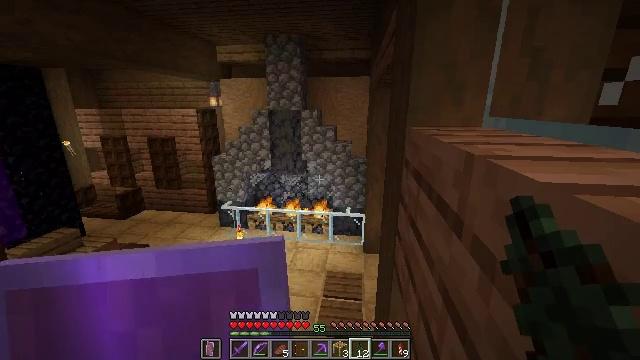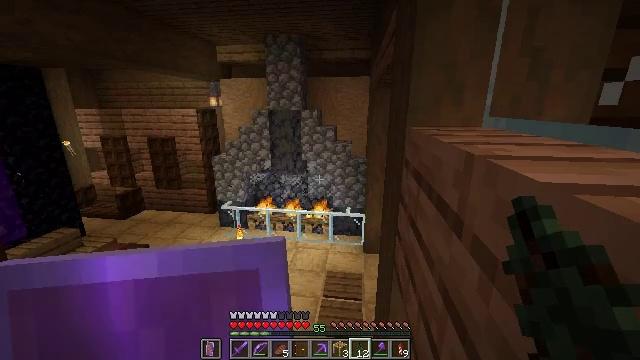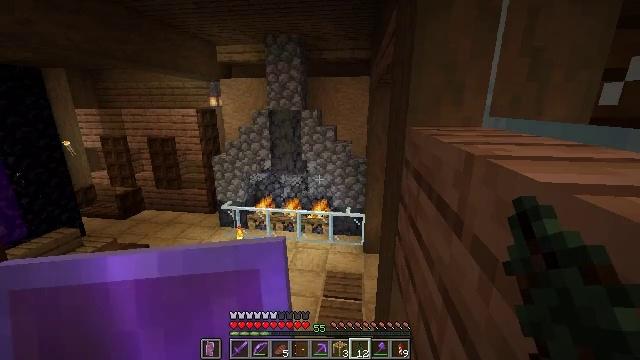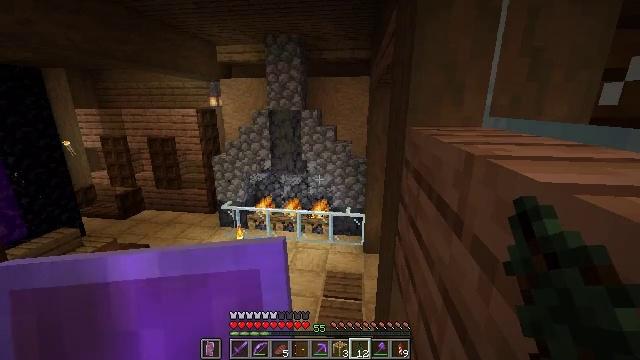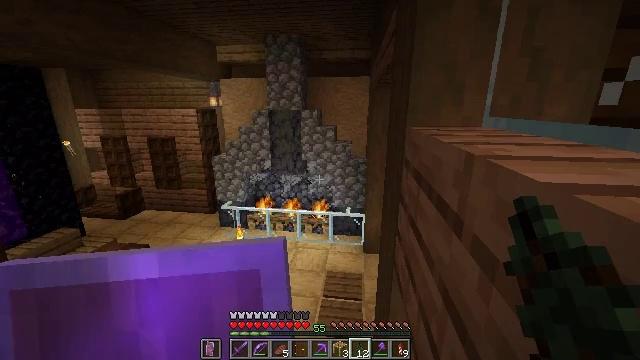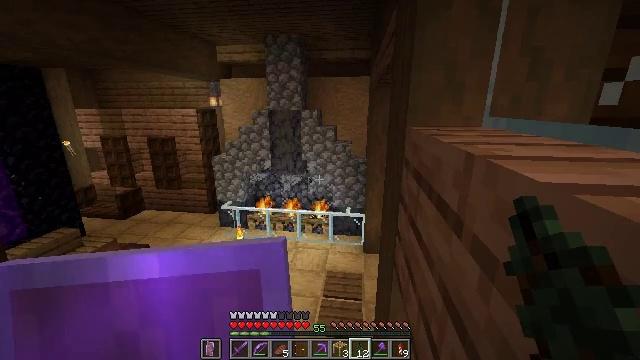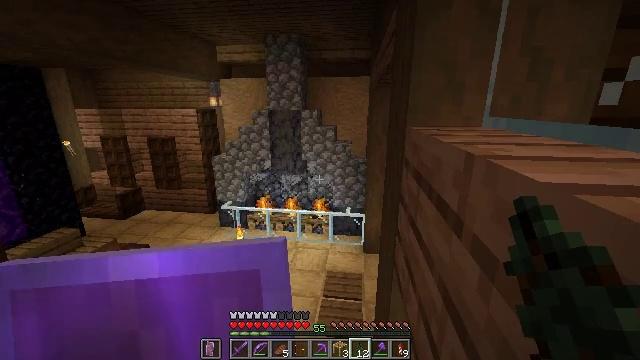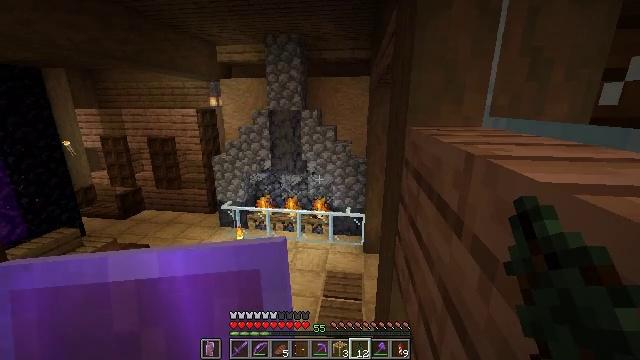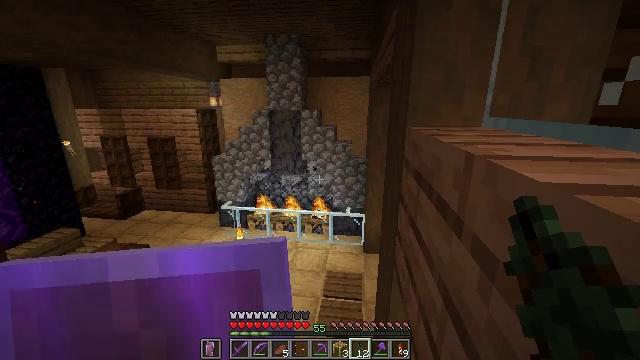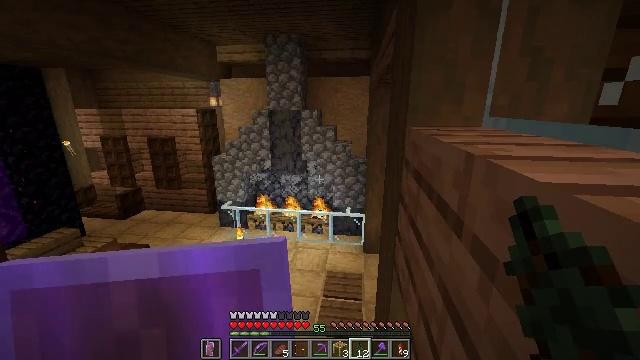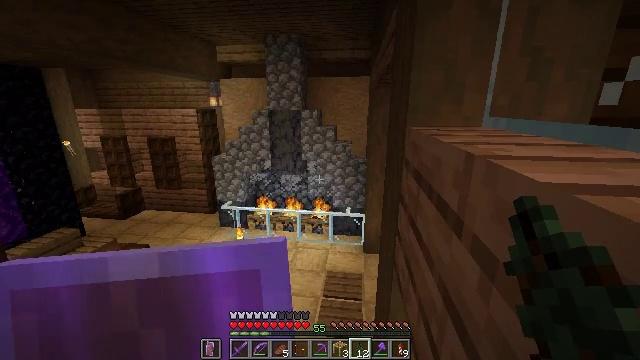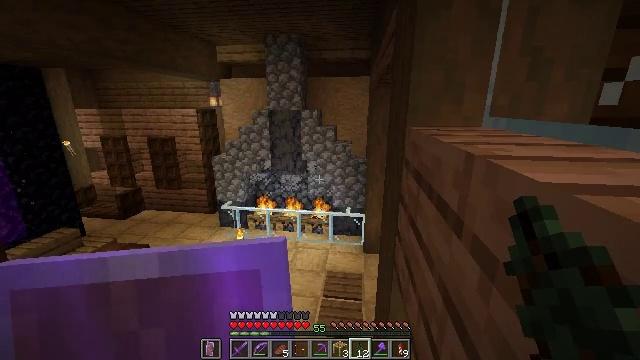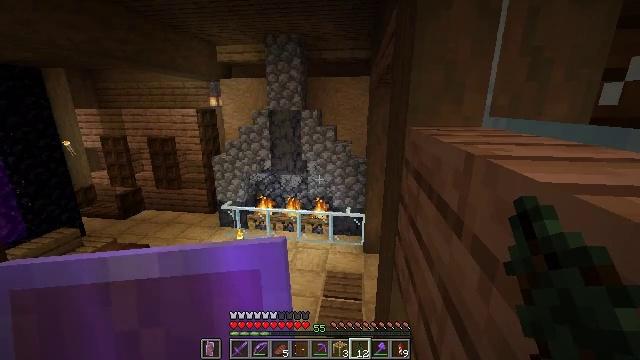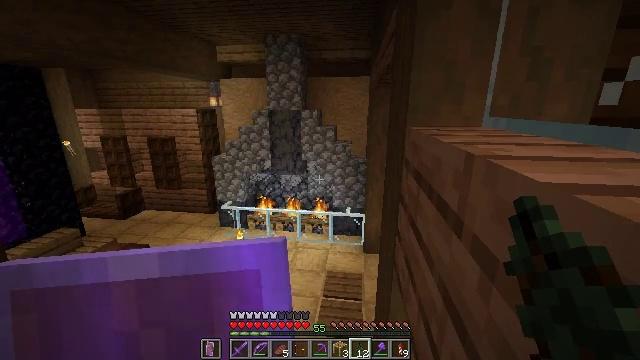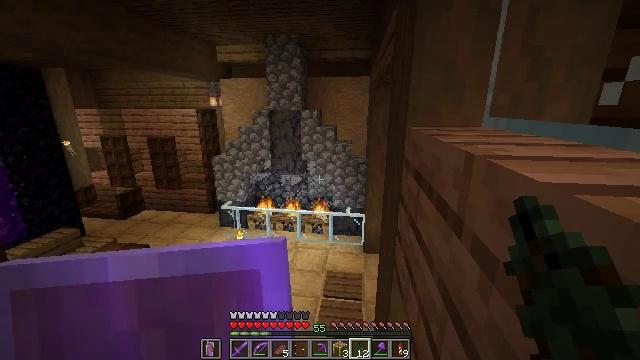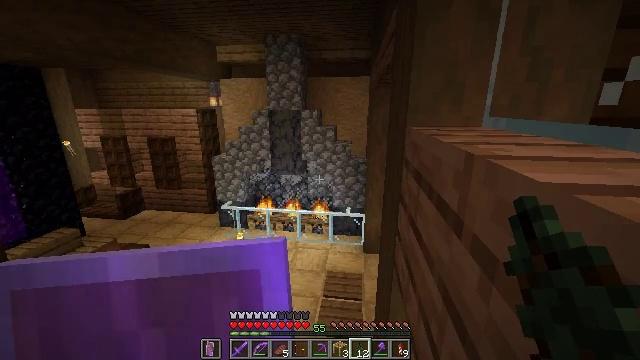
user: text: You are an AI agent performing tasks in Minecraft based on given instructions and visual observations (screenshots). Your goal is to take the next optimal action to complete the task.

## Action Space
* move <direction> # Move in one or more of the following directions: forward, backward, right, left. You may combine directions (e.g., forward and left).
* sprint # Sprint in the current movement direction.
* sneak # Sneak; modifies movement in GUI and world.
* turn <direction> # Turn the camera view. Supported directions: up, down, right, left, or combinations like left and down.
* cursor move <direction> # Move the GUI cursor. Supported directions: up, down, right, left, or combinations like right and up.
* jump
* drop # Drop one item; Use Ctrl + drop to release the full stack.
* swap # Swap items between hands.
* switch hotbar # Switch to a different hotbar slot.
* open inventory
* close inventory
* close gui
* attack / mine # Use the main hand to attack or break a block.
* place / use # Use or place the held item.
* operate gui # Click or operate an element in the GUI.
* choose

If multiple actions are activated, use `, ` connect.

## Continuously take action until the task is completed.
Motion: motion action
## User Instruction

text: Attack the brown shulker box to remove it.
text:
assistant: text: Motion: no_op
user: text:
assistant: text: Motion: no_op
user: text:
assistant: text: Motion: no_op
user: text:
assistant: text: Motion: no_op
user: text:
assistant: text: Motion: no_op
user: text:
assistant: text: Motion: no_op
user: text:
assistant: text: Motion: no_op
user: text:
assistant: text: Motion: no_op
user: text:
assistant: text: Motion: no_op
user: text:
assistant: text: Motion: no_op
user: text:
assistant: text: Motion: no_op
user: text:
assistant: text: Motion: no_op
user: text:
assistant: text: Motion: no_op
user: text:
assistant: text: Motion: no_op
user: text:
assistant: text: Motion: no_op
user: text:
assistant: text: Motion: no_op
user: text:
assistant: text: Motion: no_op
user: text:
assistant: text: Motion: no_op
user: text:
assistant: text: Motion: turn left
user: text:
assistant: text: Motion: turn left
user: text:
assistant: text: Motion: turn left
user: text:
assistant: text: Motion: no_op
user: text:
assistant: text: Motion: move right
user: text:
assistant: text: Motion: move right
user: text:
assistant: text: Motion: move forward and move right
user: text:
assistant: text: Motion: move forward and move right
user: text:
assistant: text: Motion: move forward and move right
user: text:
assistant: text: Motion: move forward and move right
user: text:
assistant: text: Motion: move forward and move right
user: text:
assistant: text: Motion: move forward and move right